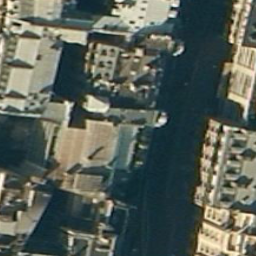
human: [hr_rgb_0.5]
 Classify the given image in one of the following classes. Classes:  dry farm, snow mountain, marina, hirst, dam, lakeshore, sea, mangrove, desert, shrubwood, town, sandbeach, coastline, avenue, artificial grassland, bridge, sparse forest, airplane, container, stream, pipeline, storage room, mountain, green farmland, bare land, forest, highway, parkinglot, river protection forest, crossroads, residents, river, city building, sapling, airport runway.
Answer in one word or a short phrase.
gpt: city building